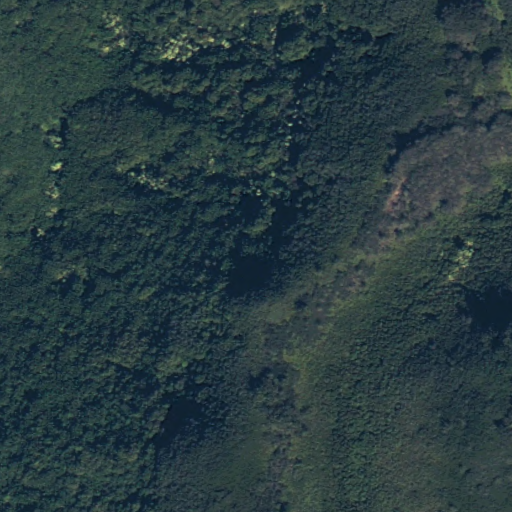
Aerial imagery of ridge(s) in Hawaii named Wiliwilinui Ridge containing only unknown